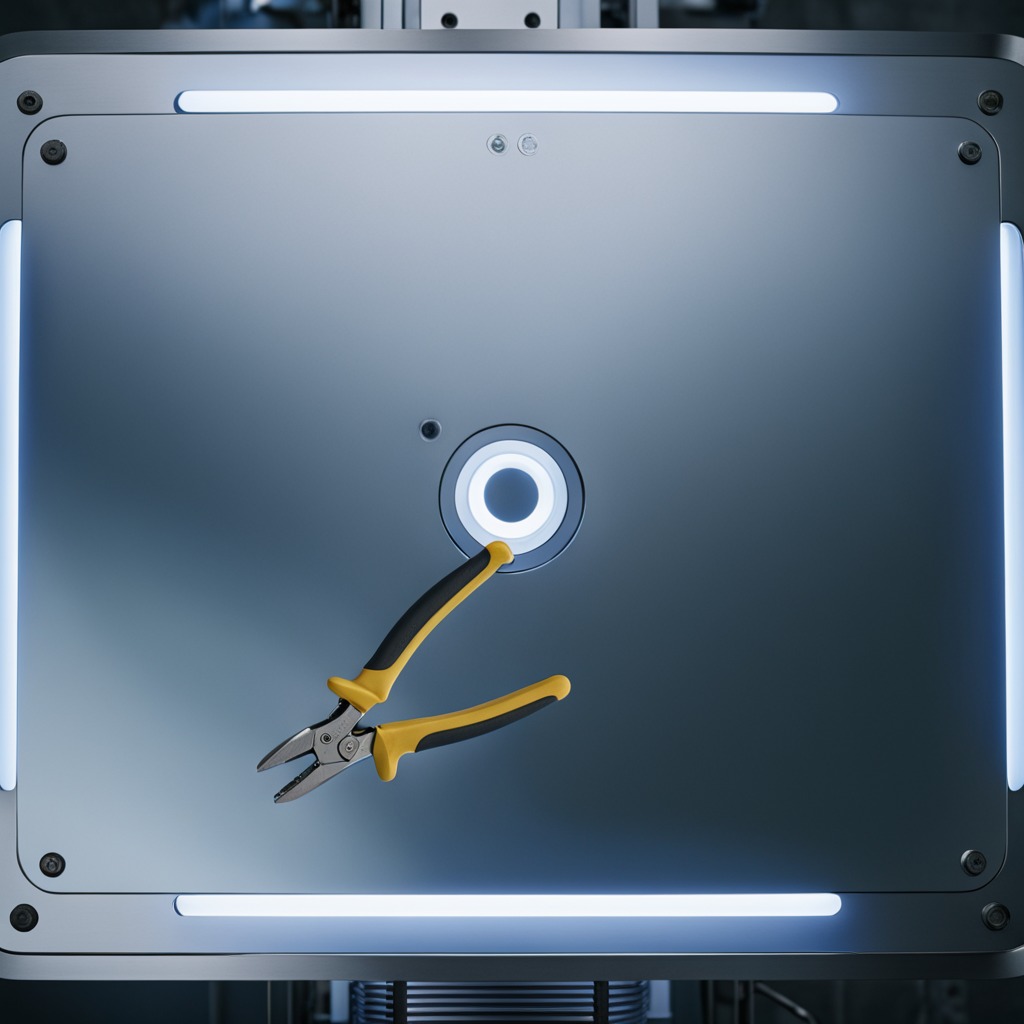
A plier is lying on a metal table in a machine shop under fluorescent lights.